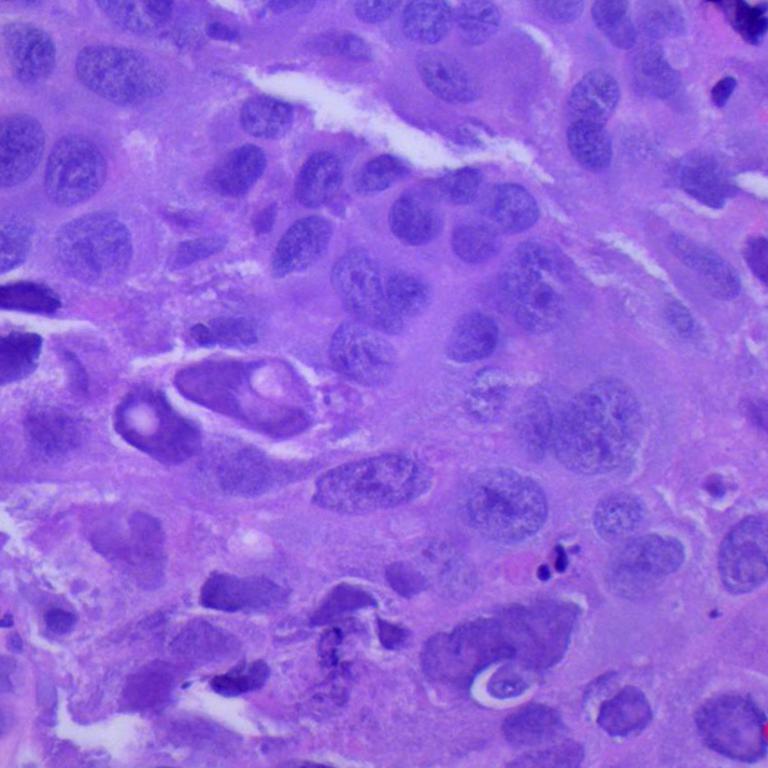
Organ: lung
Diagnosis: squamous carcinomas